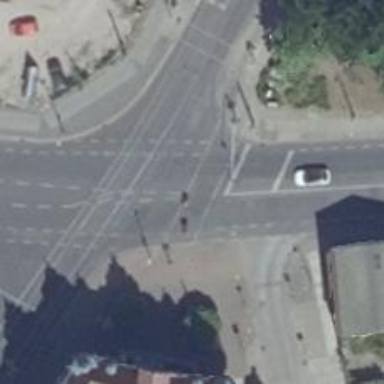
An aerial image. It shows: Road with traffic signals indicating pedestrian crossing.